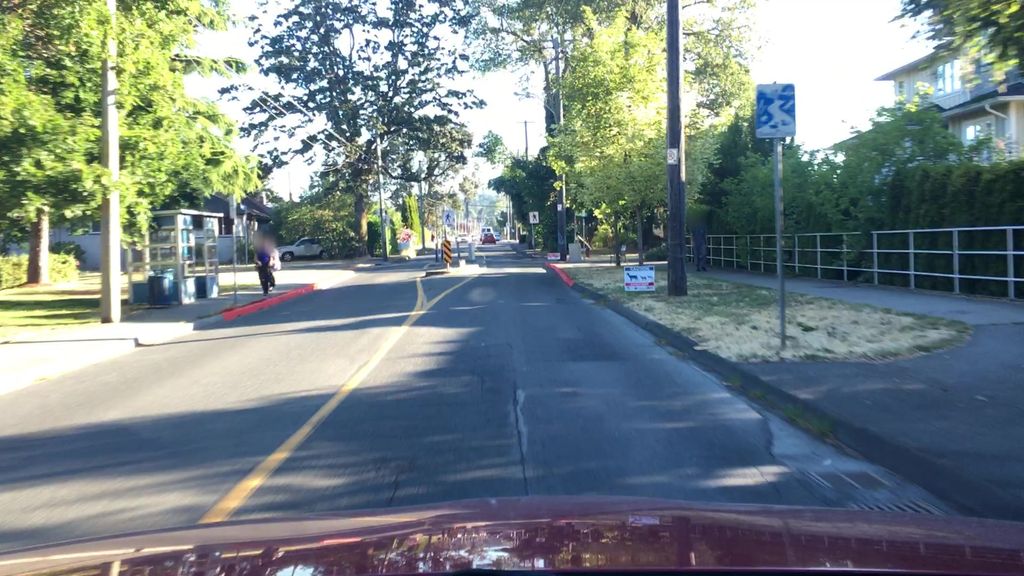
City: victoria